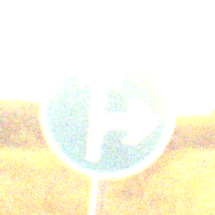
Verkehrszeichen: VorgeschriebeneFahrtrichtungGeradeausOderRechts
Umgebung: Outdoor, Nature
Tageszeit: Night
Wetter: Clear
Licht: Natural
Jahreszeit: NotSpecified
Kontrast: LowContrast